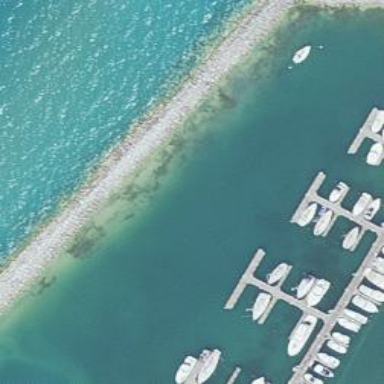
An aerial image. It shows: Breakwater constructed of rocks.